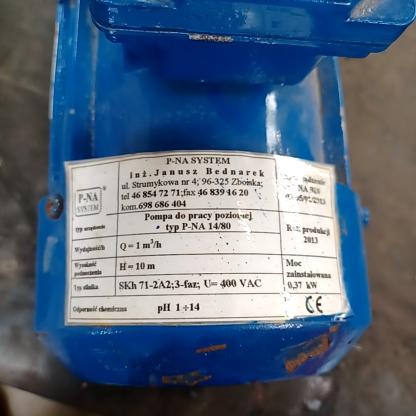
Klasa: tabliczka-znamionowa